Aerial crown-view tile of a tropical tree (Barro Colorado Island, Panama), acquired 20250512:
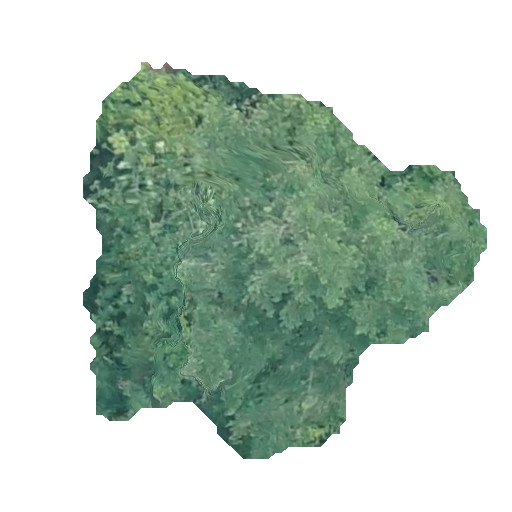
Species: Tabernaemontana arborea
GBIF accepted scientific name: Tabernaemontana arborea
Crown area: 156.296 m²